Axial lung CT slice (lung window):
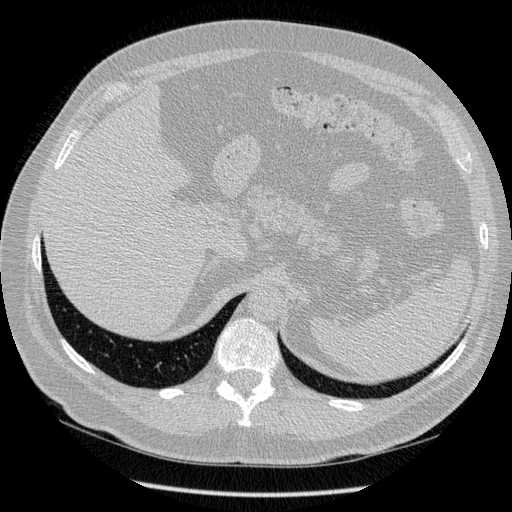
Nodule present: no